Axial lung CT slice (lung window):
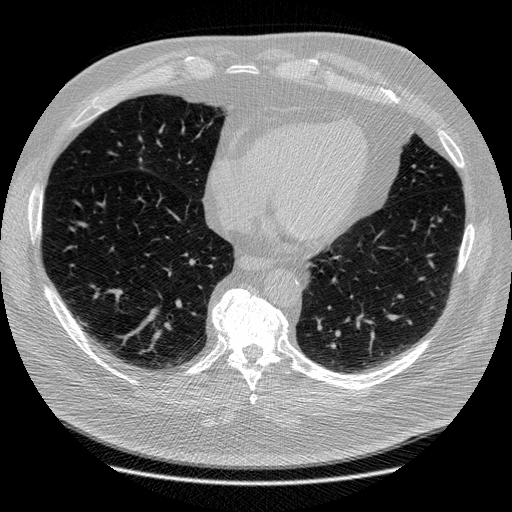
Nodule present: yes
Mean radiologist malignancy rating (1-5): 1